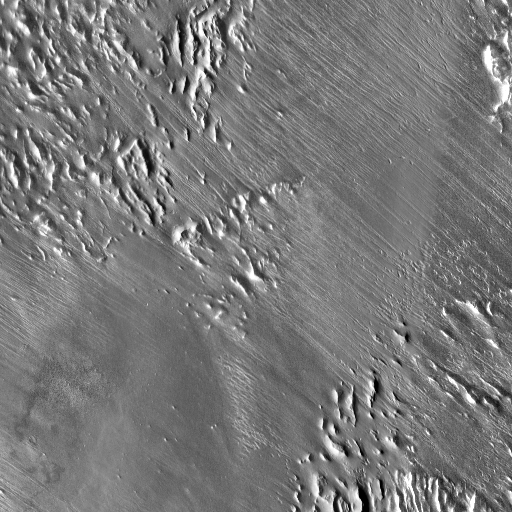
Crater classes present: Background